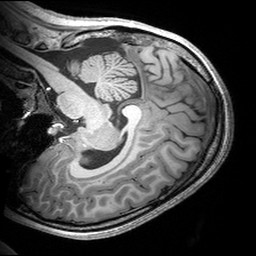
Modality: T1w
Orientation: sagittal
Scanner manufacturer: siemens
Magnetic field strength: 3 T
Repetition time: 2.53 s
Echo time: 0.00299 s